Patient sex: F
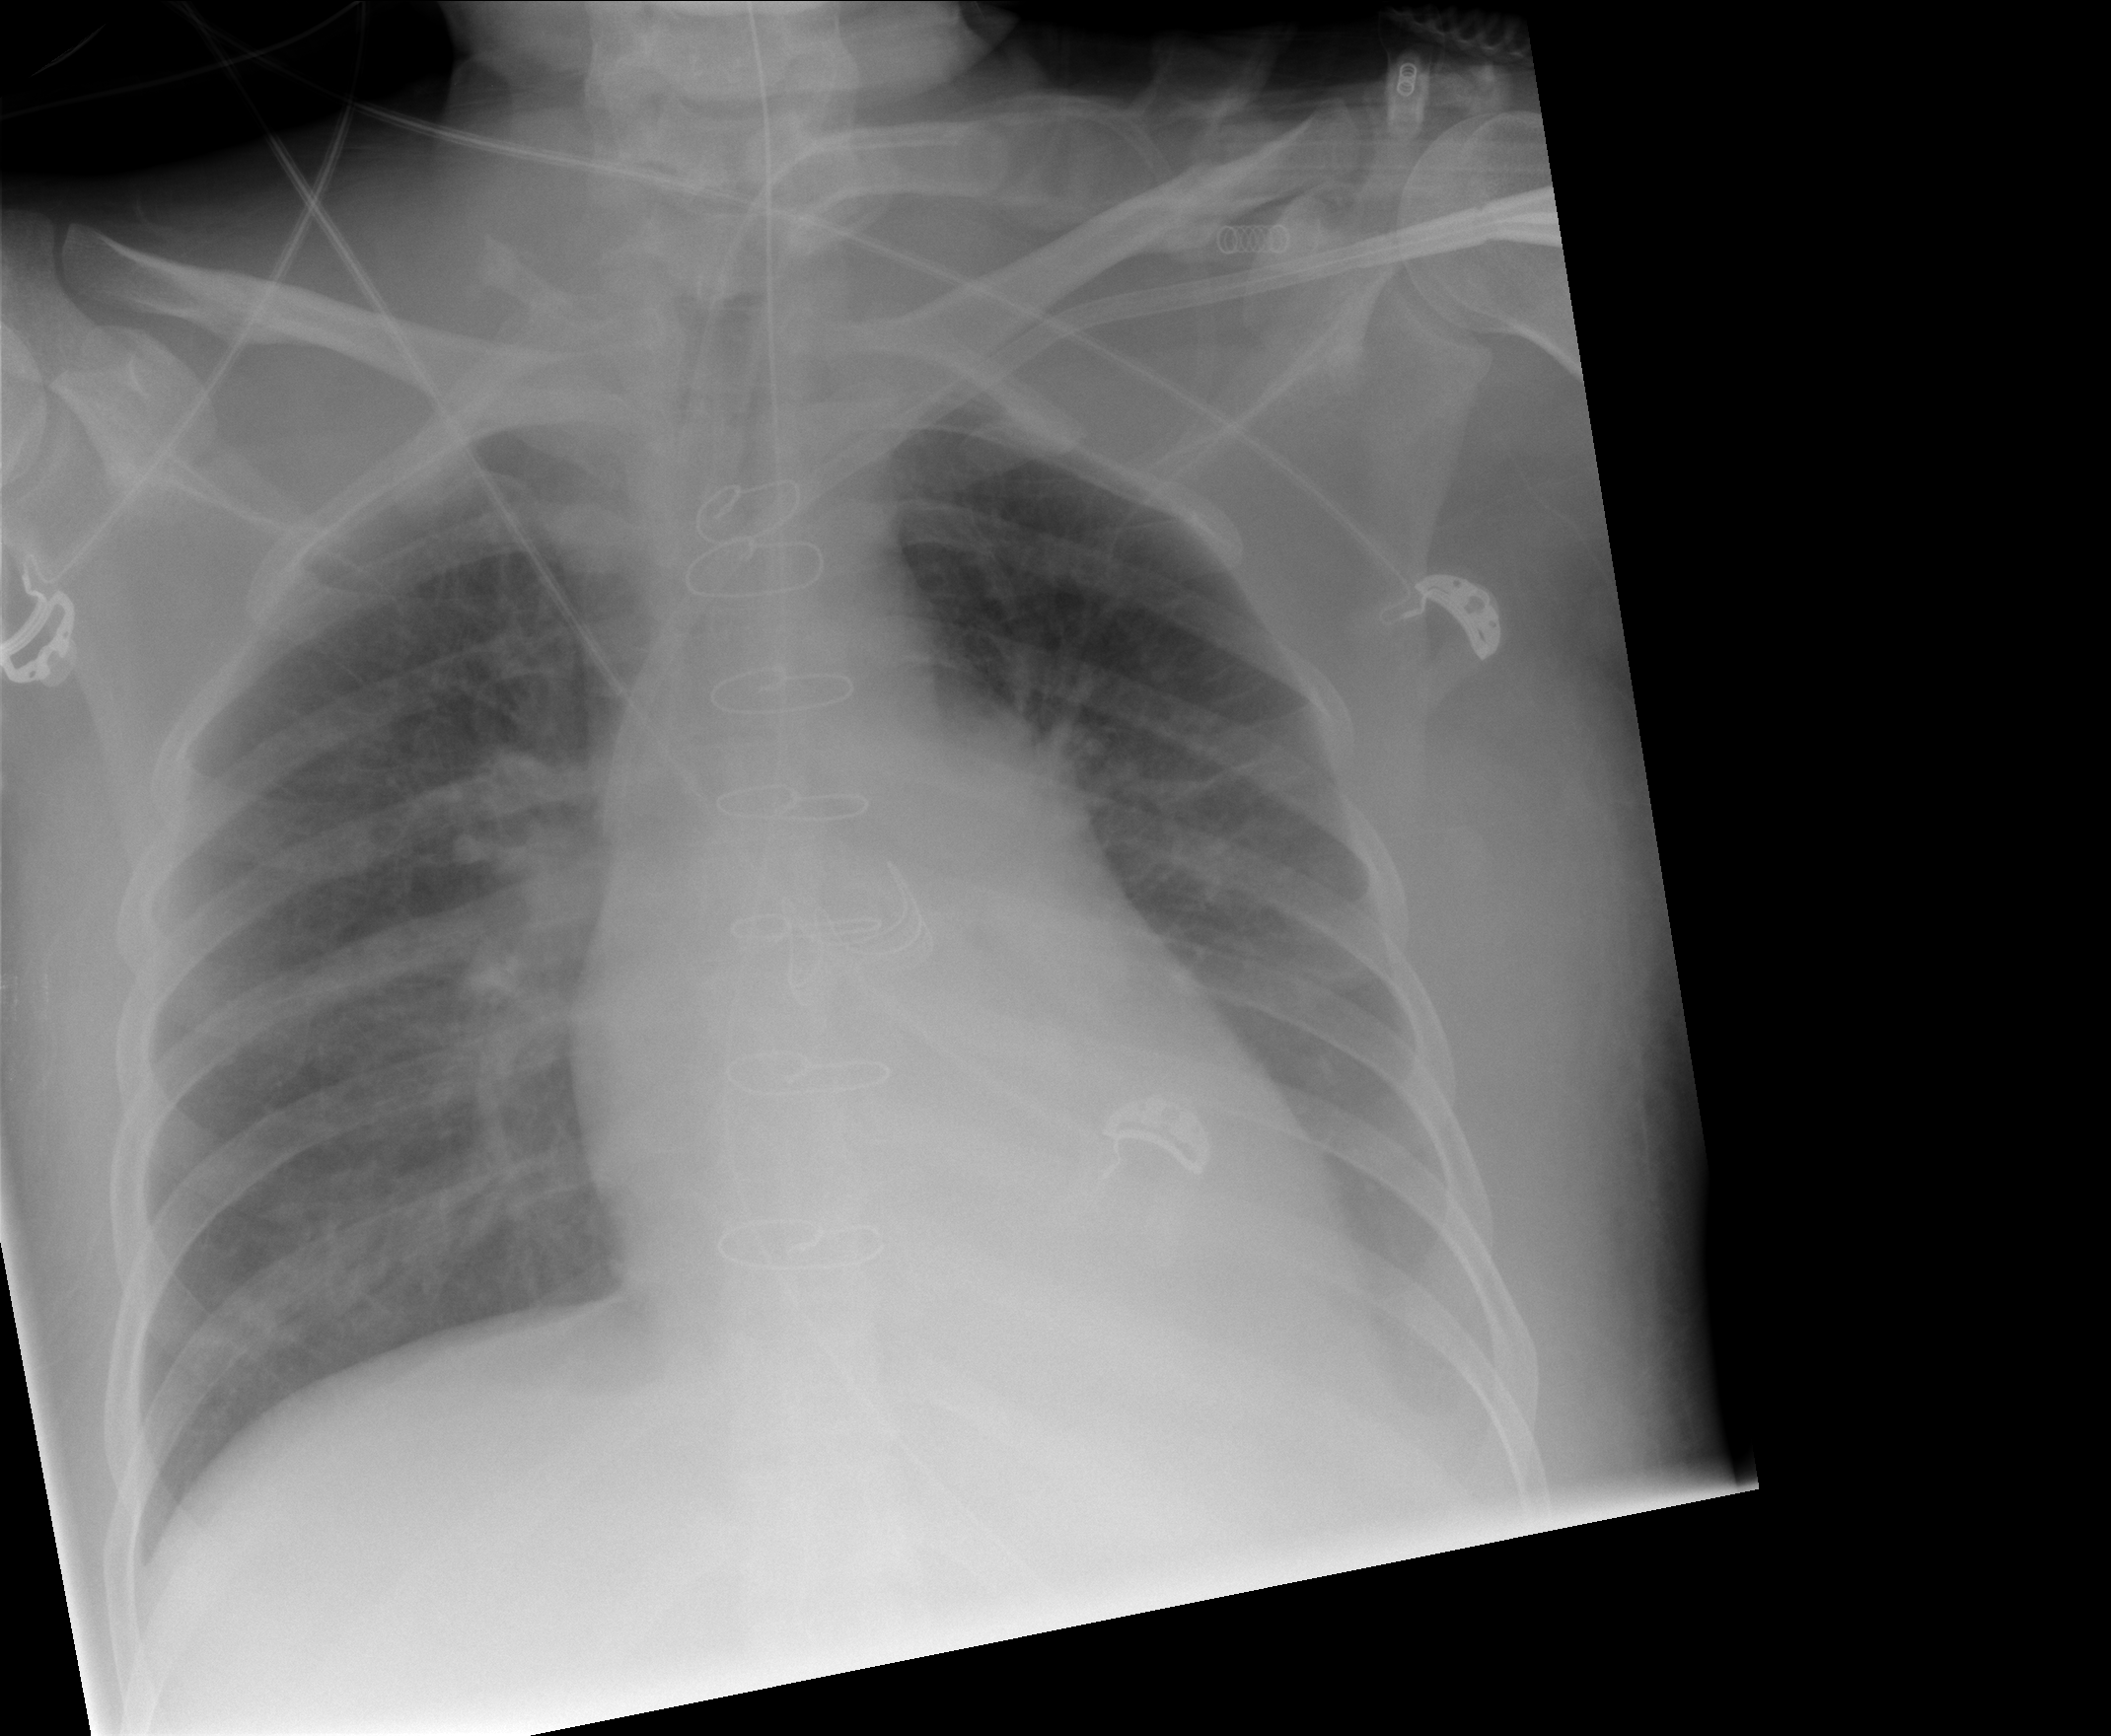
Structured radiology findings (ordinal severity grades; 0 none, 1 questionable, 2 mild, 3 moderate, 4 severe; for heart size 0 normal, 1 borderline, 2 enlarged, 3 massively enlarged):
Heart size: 1
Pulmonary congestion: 0
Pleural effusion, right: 0
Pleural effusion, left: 2
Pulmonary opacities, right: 0
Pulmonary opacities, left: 0
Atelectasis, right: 0
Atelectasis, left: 0